Interaction volume radius: 10 \u00c5
Interaction volume height: 10 \u00c5
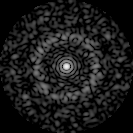
Disorder parameter: 0.8492